Question: I am just putting the finishing touches to an iPhone app that I have written, signed up to the developer program and installed Xcode 3.2.2 (1650) My question is which version of the SDK should I be using to build my application? I was thinking I should be using the latest 3.2 but when I select that I can only access the iPad simulator ...

Should I be using 3.1.3 which runs the iPhone simulator. (NB: I originally developed the app in 3.1.2
cheers gary
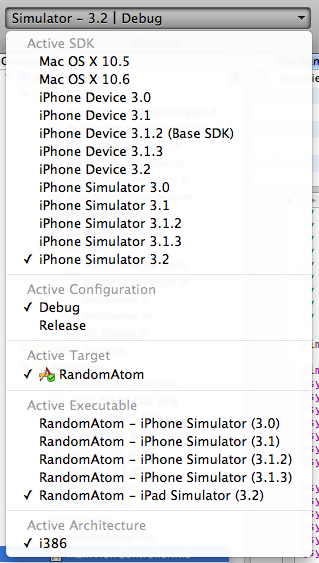
Answer: iPhone OS 3.2 only runs on the iPad, the current version for the iPhone is 3.1.3.